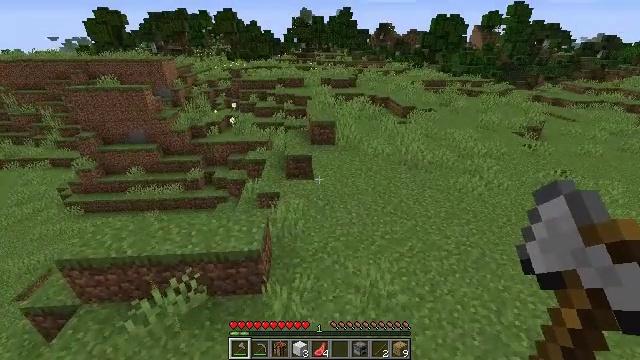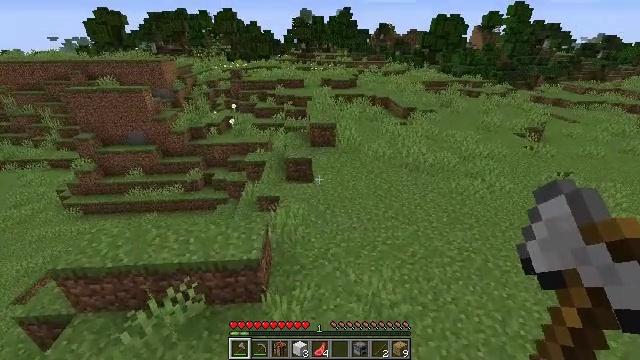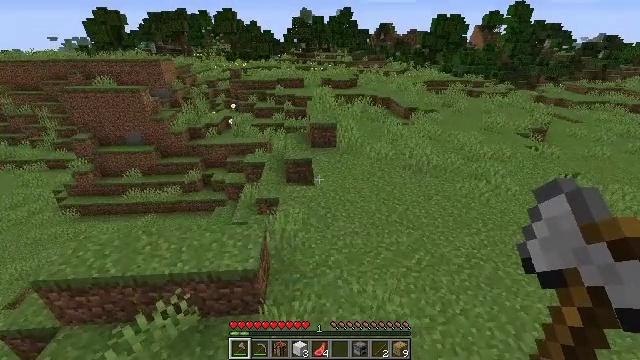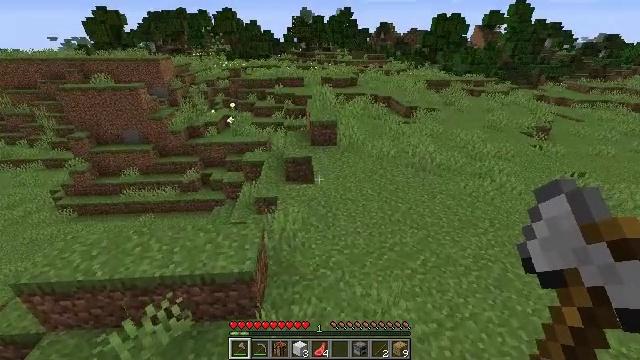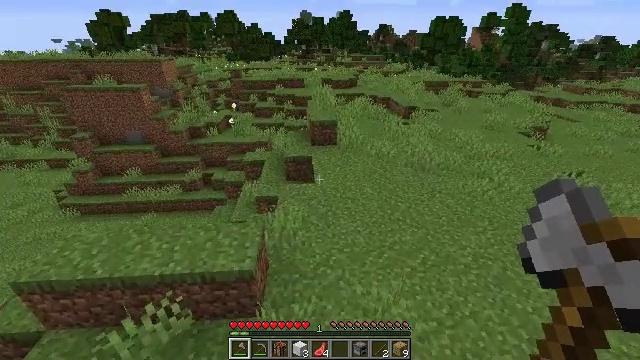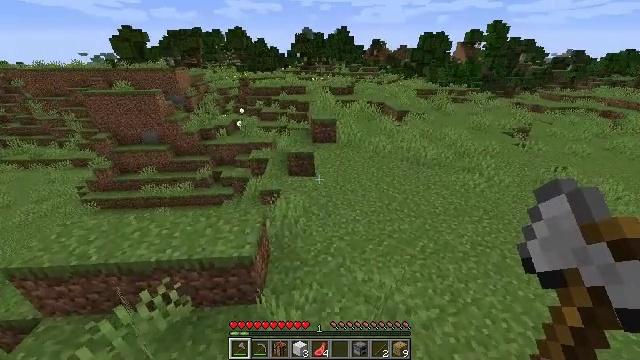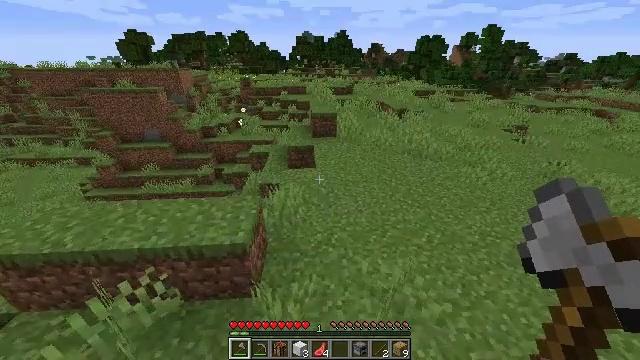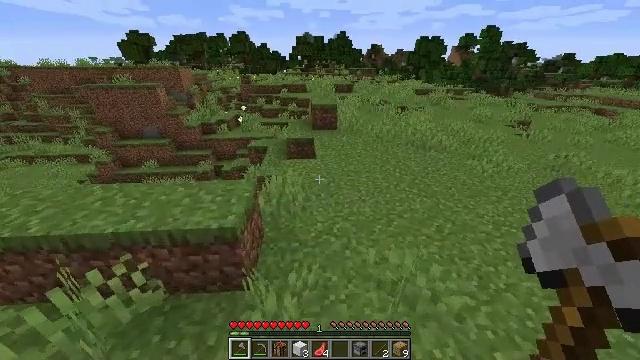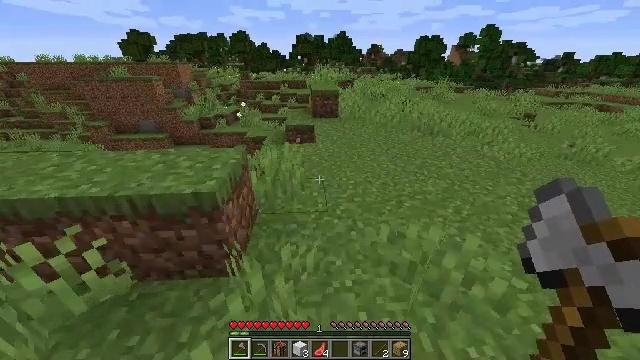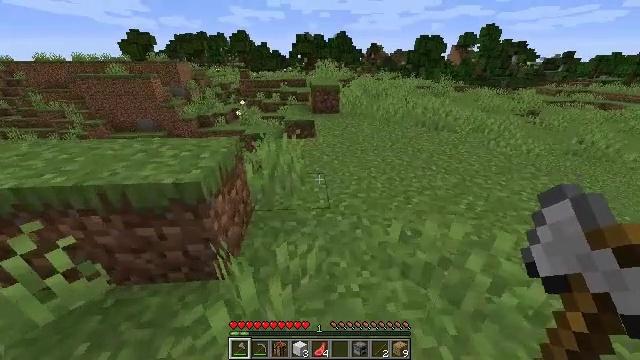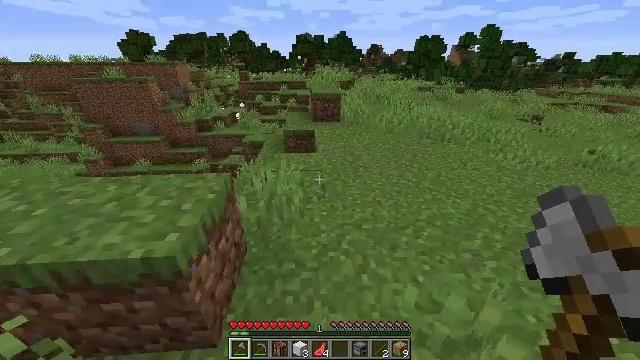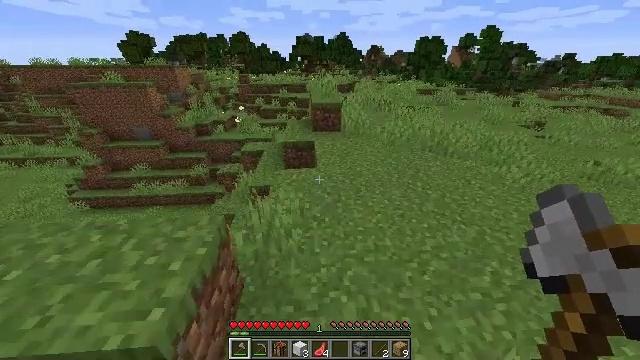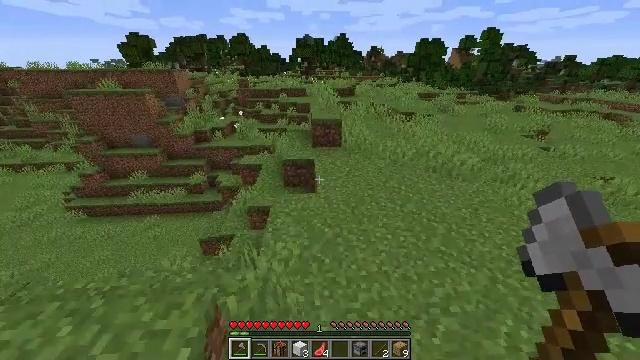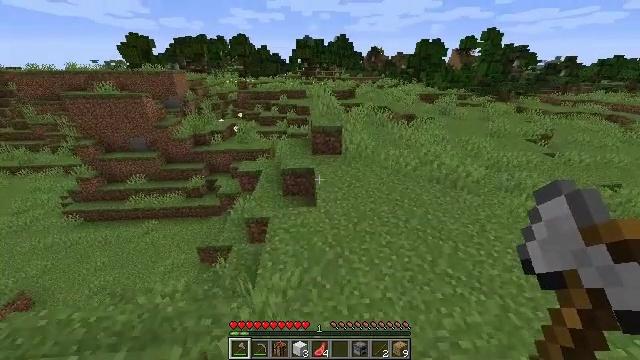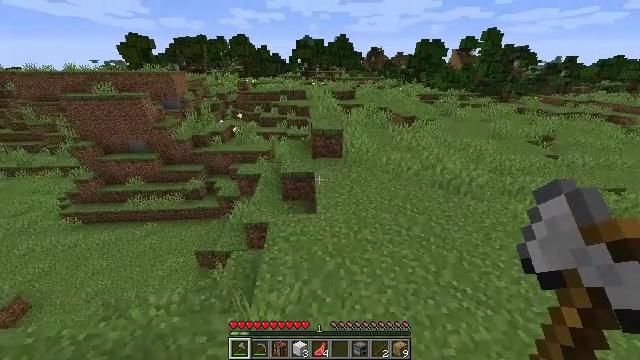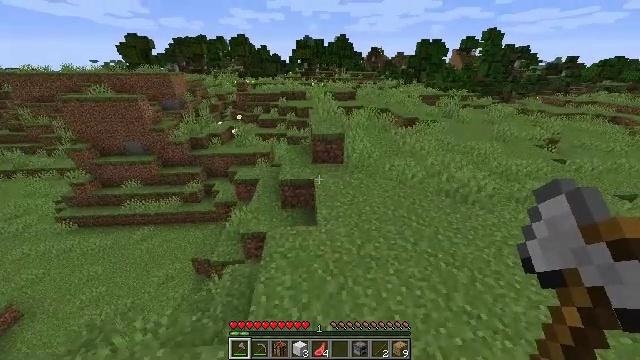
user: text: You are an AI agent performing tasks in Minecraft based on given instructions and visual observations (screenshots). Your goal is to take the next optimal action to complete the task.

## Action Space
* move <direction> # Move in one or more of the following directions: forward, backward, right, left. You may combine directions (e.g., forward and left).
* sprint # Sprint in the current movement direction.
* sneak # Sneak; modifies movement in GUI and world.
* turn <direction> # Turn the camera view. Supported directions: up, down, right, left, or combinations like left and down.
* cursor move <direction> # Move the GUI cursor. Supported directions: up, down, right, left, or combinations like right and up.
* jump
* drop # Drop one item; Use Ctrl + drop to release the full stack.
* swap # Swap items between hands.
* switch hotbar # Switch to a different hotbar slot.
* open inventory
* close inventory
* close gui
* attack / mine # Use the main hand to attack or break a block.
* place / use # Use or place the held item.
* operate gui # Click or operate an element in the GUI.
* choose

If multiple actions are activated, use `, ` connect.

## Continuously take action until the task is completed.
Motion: motion action
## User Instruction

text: Mine the dandelion from the ground.
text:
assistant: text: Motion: move forward, jump
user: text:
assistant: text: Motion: move forward, jump
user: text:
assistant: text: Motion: move forward, sprint, jump
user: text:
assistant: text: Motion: move forward, sprint, jump
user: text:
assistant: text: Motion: move forward, sprint, jump
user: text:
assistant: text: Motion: move forward, sprint, jump
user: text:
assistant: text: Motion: move forward, sprint, jump
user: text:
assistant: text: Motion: move forward, sprint, jump
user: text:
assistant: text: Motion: move forward, sprint, jump
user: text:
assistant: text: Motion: move forward, sprint, jump
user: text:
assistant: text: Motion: move forward, sprint, jump
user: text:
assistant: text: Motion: move forward, sprint, jump
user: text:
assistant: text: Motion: move forward, sprint, jump
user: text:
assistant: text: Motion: move forward, sprint, jump
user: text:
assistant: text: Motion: move forward, sprint, jump
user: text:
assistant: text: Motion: move forward, sprint, jump
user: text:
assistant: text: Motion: move forward, sprint, turn right and up, jump
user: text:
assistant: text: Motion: move forward, sprint, turn right and up, jump
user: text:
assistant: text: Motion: move forward, sprint, jump
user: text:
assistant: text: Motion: move forward, sprint, turn right, jump
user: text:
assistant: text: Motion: move forward, sprint, jump
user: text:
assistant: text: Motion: move forward, sprint, jump
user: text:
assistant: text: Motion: move forward, sprint, jump
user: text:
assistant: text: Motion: move forward, sprint, jump
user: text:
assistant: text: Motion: move forward, sprint, jump
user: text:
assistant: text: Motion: move forward, sprint, jump
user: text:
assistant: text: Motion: move forward, sprint, jump
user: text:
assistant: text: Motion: move forward and move right, sprint, jump
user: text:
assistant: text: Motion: move forward and move right, sprint, jump
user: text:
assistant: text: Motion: move forward and move right, sprint, jump